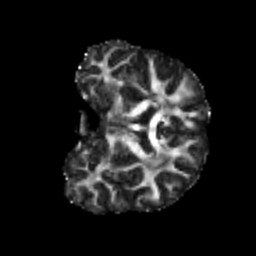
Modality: FA
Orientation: coronal
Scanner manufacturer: siemens
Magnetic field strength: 3 T
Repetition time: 4 s
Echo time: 0.0594 s